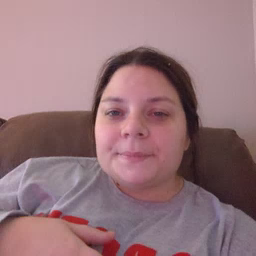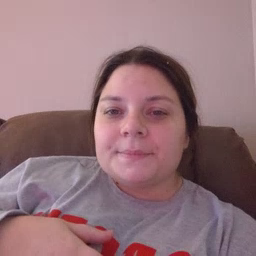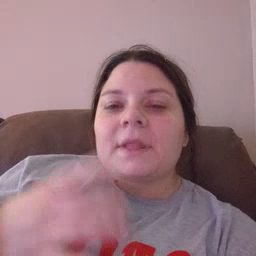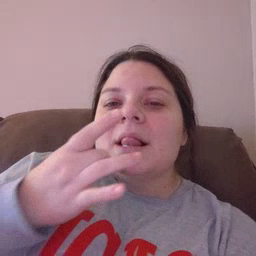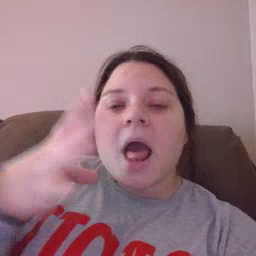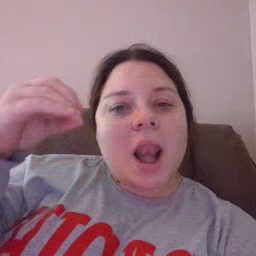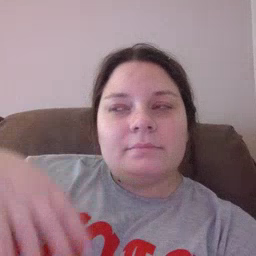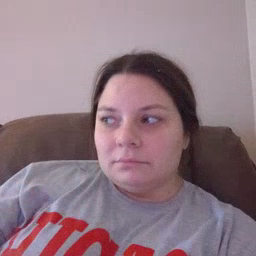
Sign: lamp